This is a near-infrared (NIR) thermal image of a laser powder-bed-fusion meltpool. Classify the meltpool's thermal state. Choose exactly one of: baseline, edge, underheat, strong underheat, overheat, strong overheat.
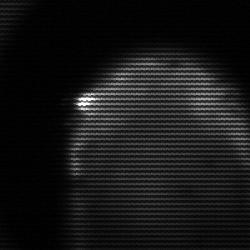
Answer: edge